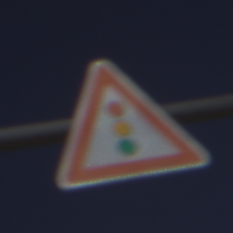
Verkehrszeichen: Lichtzeichenanlage
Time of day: MorningAfternoon
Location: Outdoor (Nature)
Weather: Clear
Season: NotSpecified
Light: Natural